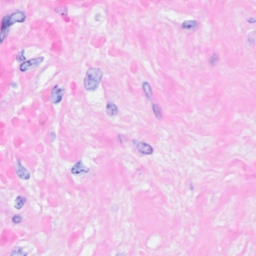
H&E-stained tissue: Breast